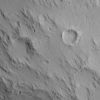
Atmospheric dust classification: not_dusty